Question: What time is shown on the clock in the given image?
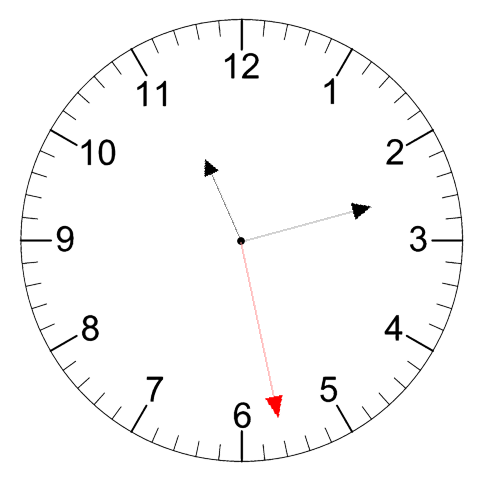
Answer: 11:12:28